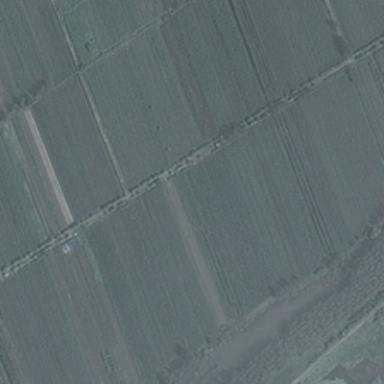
A road and some baulks divid the french grey farmland .